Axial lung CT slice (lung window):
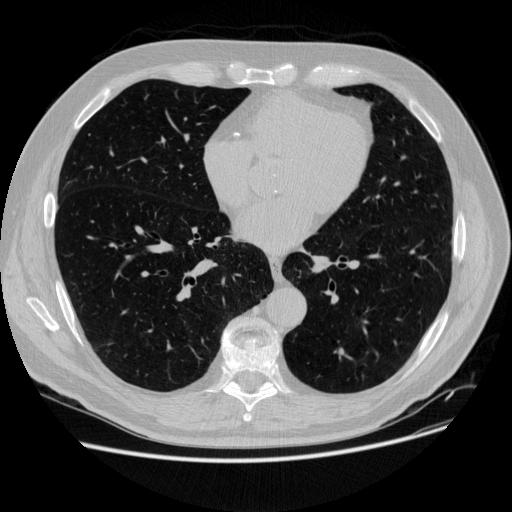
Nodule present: no